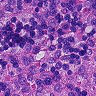
Metastatic tissue present: no